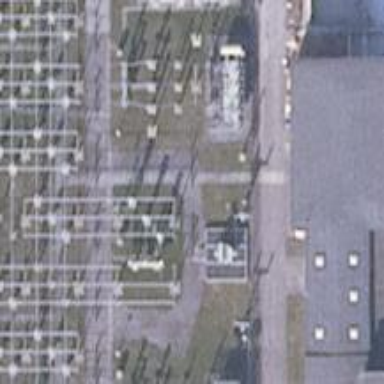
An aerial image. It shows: Outdoor switch with 3 cables.